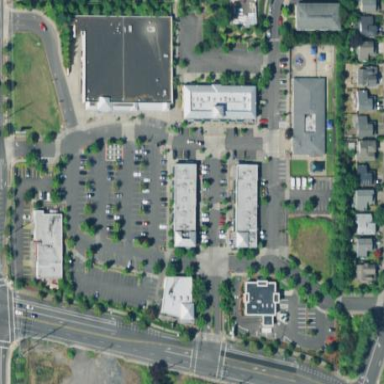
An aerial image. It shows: Retail area.